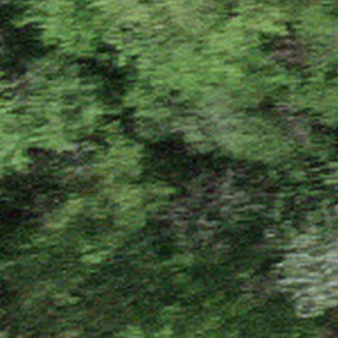
Label: other